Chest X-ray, PA view. Patient: 54 years old, sex F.
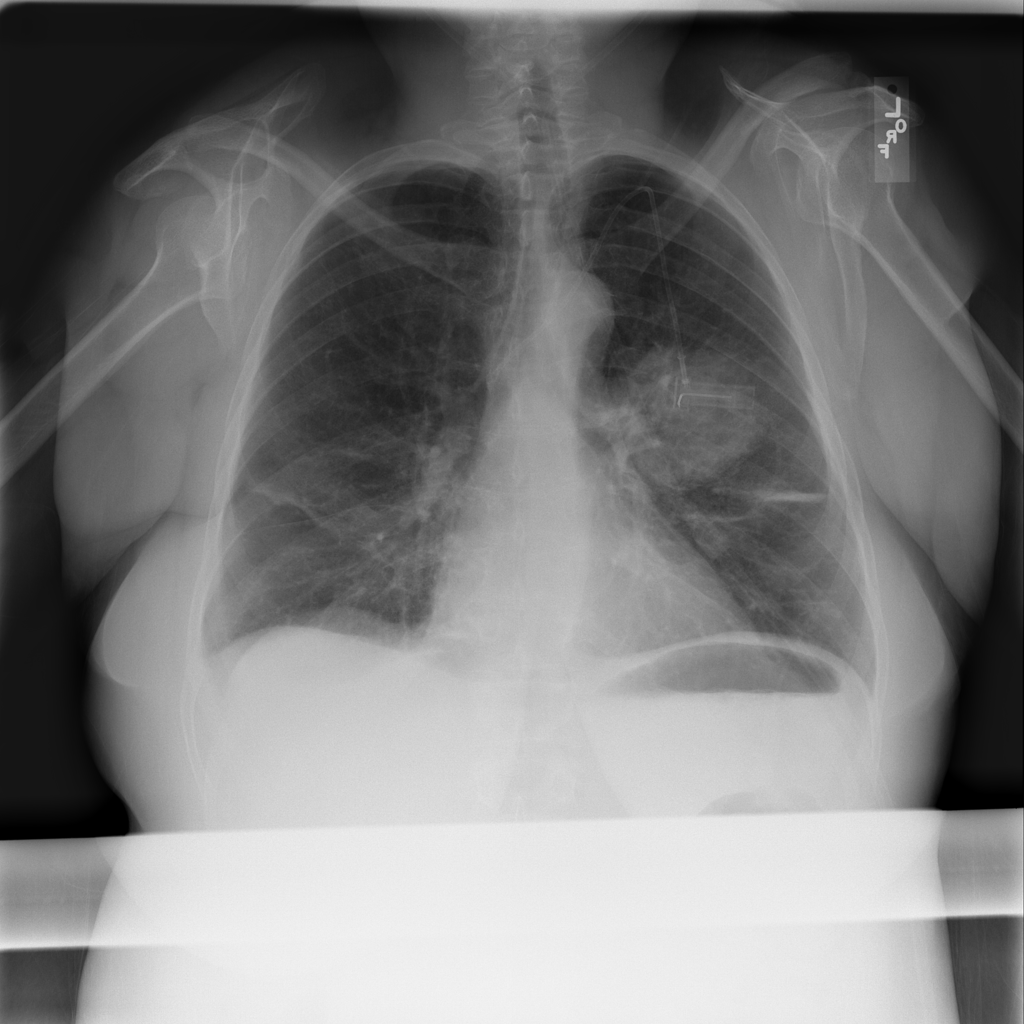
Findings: Atelectasis, Mass